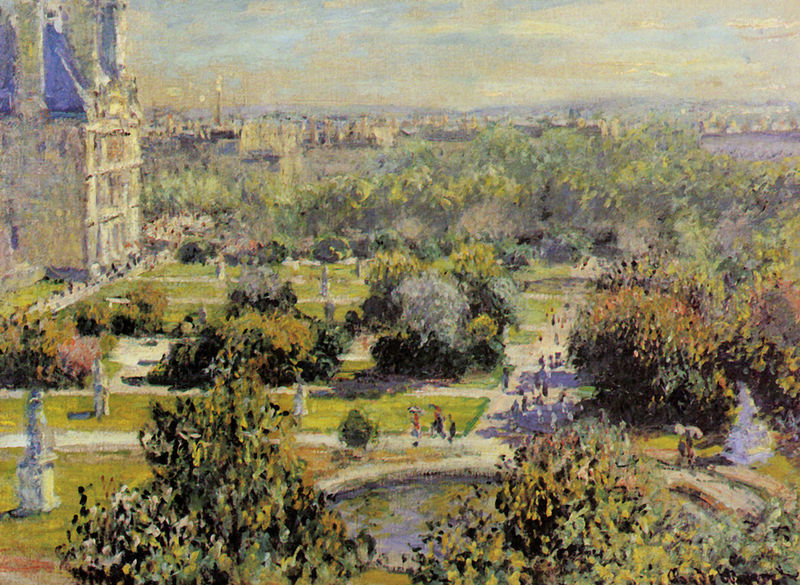
Titel: Die Tuilerien, Die Tuilerien
Künstler: Claude Monet
Standort: Paris
Institution: Musée Marmottan.
Schlagwörter: baum, blau, blätter, gemälde, himmel, laub, meer, schatten, wasser, wolken, bäume, fluss, gelb, grün, impressionismus, landschaft, menschen, see, stadt, teich, blumen, bunt, fenster, frankreich, grau, hintergrund, hut, licht, marmor, paris, pastell, schwarz, säule, weiss, anlage, ausblick, blick, dach, gebäude, gras, haus, park, rasen, rot, schloss, weg, wiese, alt, barock, sockel, stein, bild, öl, ferne, horizont, häuser, weite, busch, büsche, gebüsch, gehen, kirche, pfad, sonne, wege, gold, reich, personen, pflanzen, wald, brunnen, turm, weiher, bassin, garten, skulptur, aussicht, sommer, ansicht, passanten, vedute, pointilismus, laufen, dächer, schornsteine, allee, lila, violett, besucher, romantik, monet, baumkronen, frühling, eindruck, unscharf, stadtansicht, punkte, helligkeit, türme, palast, heiter, flecken, skulpturen, verschwommen, alleen, statuen, anwesen, fichten, claude, museum, spaziergänger, wipfel, louvre, fasssade, pfade, notre dame, paare, pointillismus, postamente, renessaince, stadtpark, schlossgarten, lustwandeln, wandeln, garte, jardin, landschaftmalerei, wasserspiele, das neunzehnte jahrhundert, angenehm, exprezionismus, grune, horizonzt, landschaff, luxembourg, pizarro, spazierende, 19. jahrhundert, #kirche, bäume#wald, imoressionistisch, sonnenschurm, satuen